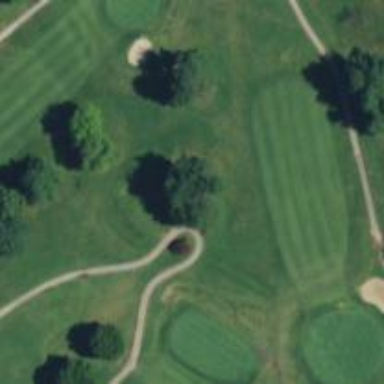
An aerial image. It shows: View of golf hole.